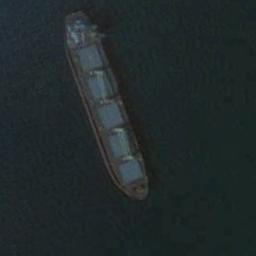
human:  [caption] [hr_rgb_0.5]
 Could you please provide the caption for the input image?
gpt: The cargo ship is sailing in the dark green water .

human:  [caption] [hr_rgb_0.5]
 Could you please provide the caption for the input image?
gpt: There is a ship in the blue water .

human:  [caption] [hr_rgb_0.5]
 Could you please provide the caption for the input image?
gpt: There is a ship at sea .

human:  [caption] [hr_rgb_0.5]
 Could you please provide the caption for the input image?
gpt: A blue bulk carrier travels on the blue sea .

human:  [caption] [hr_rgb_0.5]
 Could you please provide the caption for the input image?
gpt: The ship is surrounded by water .